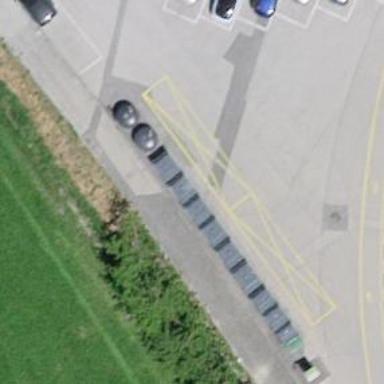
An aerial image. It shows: Recycling center.